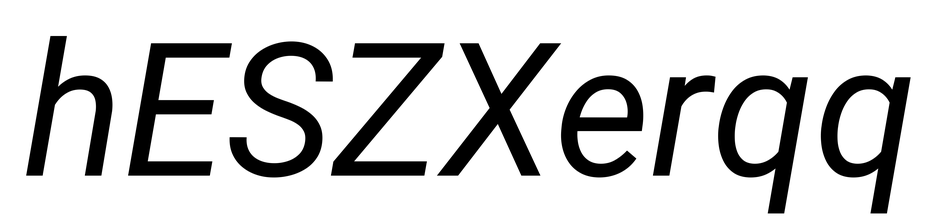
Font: Roboto-Italic_Italic